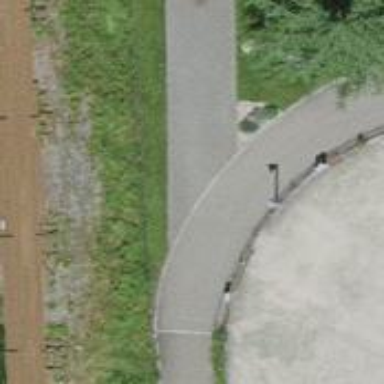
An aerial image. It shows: Path made of paving stones.